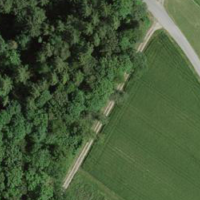
EUNIS habitat code: 44
Species observed at this site:
Lysimachia vulgaris